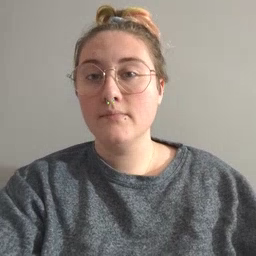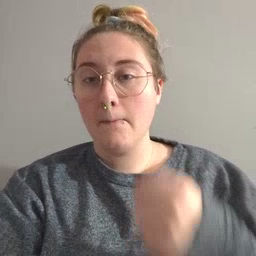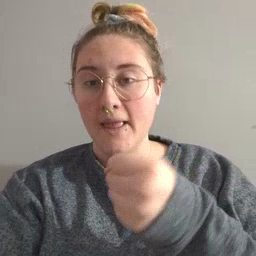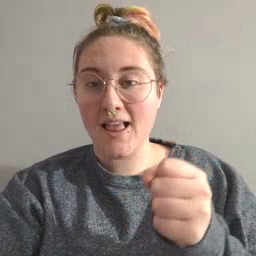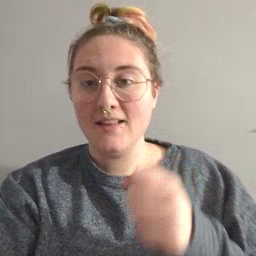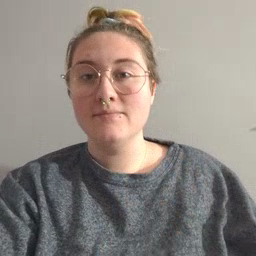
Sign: make